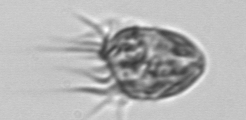
Label: Strombidium_morphotype1